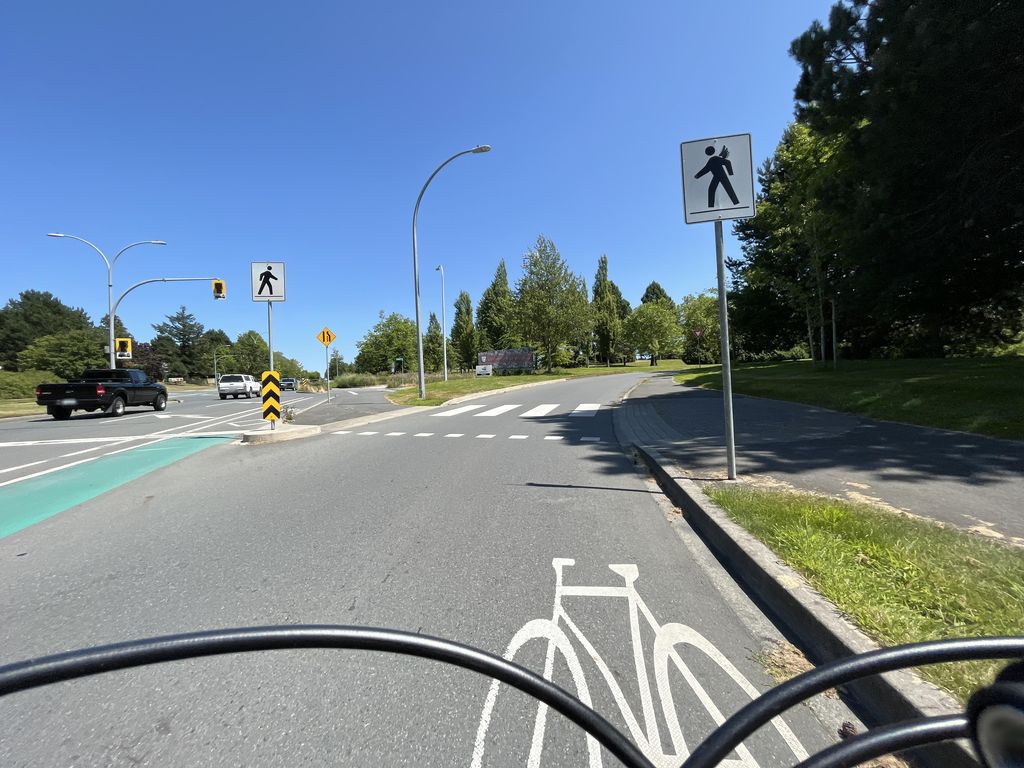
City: victoria